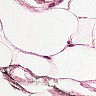
Metastatic tissue present: no